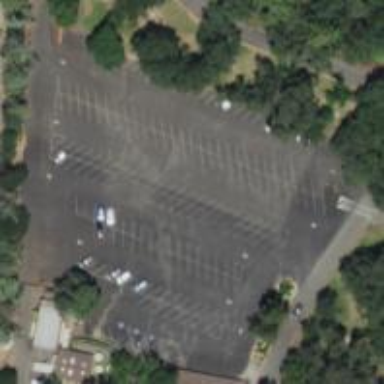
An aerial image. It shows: Parking area.